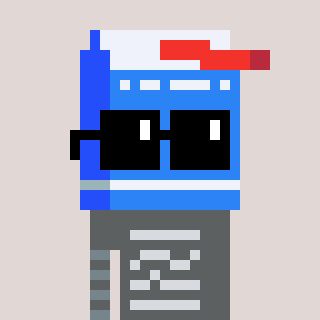
a pixel art character with square black sunglasses, a milk-shaped head and a gunk-colored body on a warm background